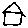
Label: house